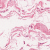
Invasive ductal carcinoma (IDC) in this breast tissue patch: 0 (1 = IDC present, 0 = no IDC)